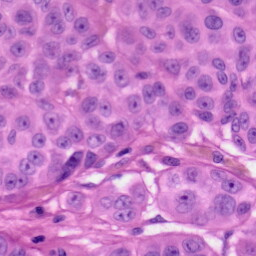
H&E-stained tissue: Skin